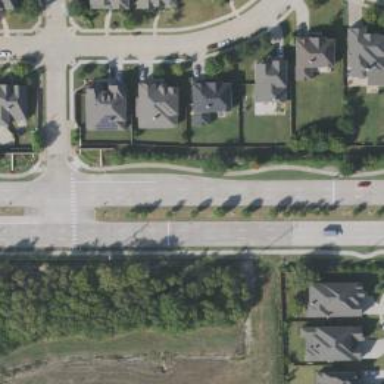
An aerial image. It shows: Primary highway with separate sidewalk.